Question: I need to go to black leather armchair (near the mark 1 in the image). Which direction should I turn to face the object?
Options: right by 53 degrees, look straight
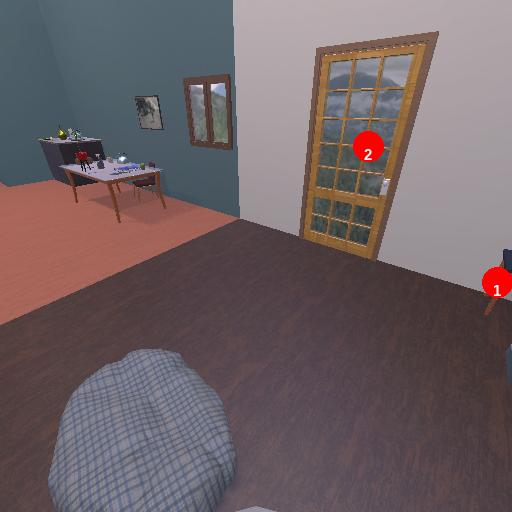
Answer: right by 53 degrees